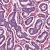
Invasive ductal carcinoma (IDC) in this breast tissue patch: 1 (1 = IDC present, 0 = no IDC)